Field crop: tomato
Growth stage: 1
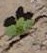
Species: solanum